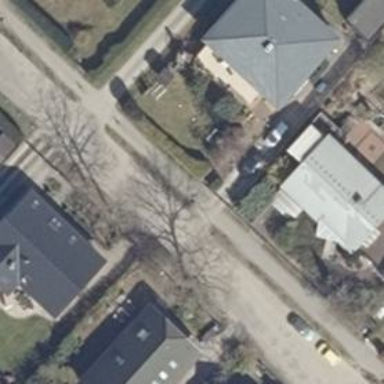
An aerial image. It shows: Residential road with dirt surface.